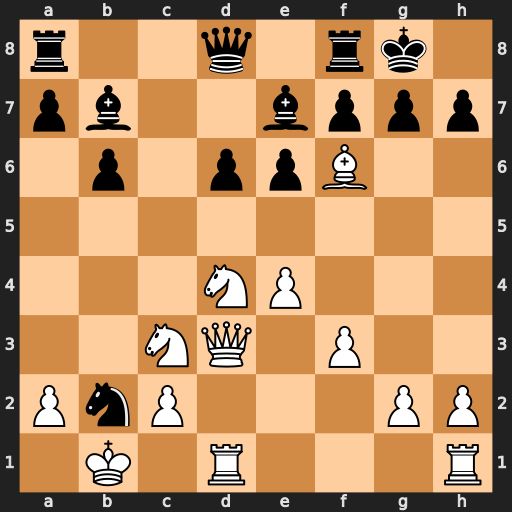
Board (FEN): r2q1rk1/pb2bppp/1p1ppB2/8/3NP3/2NQ1P2/PnP3PP/1K1R3R
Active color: w
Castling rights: -
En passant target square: -
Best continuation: Bxe7 Nxd3 Bxd8